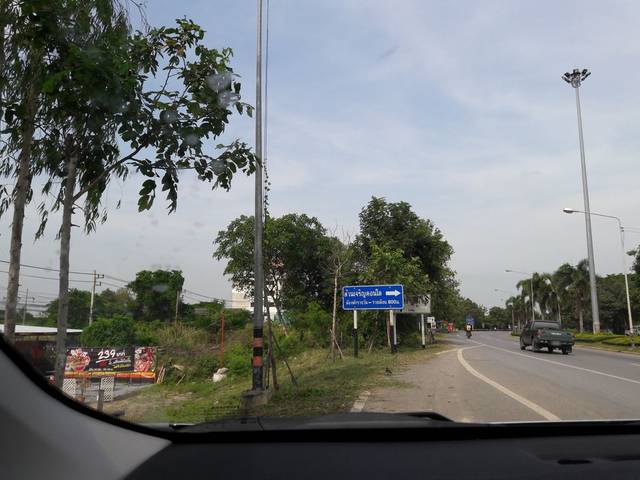
Region: Thailand
Coordinates: 14.582, 100.458